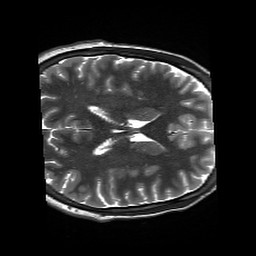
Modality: T2w
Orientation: axial
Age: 26
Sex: female